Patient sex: M
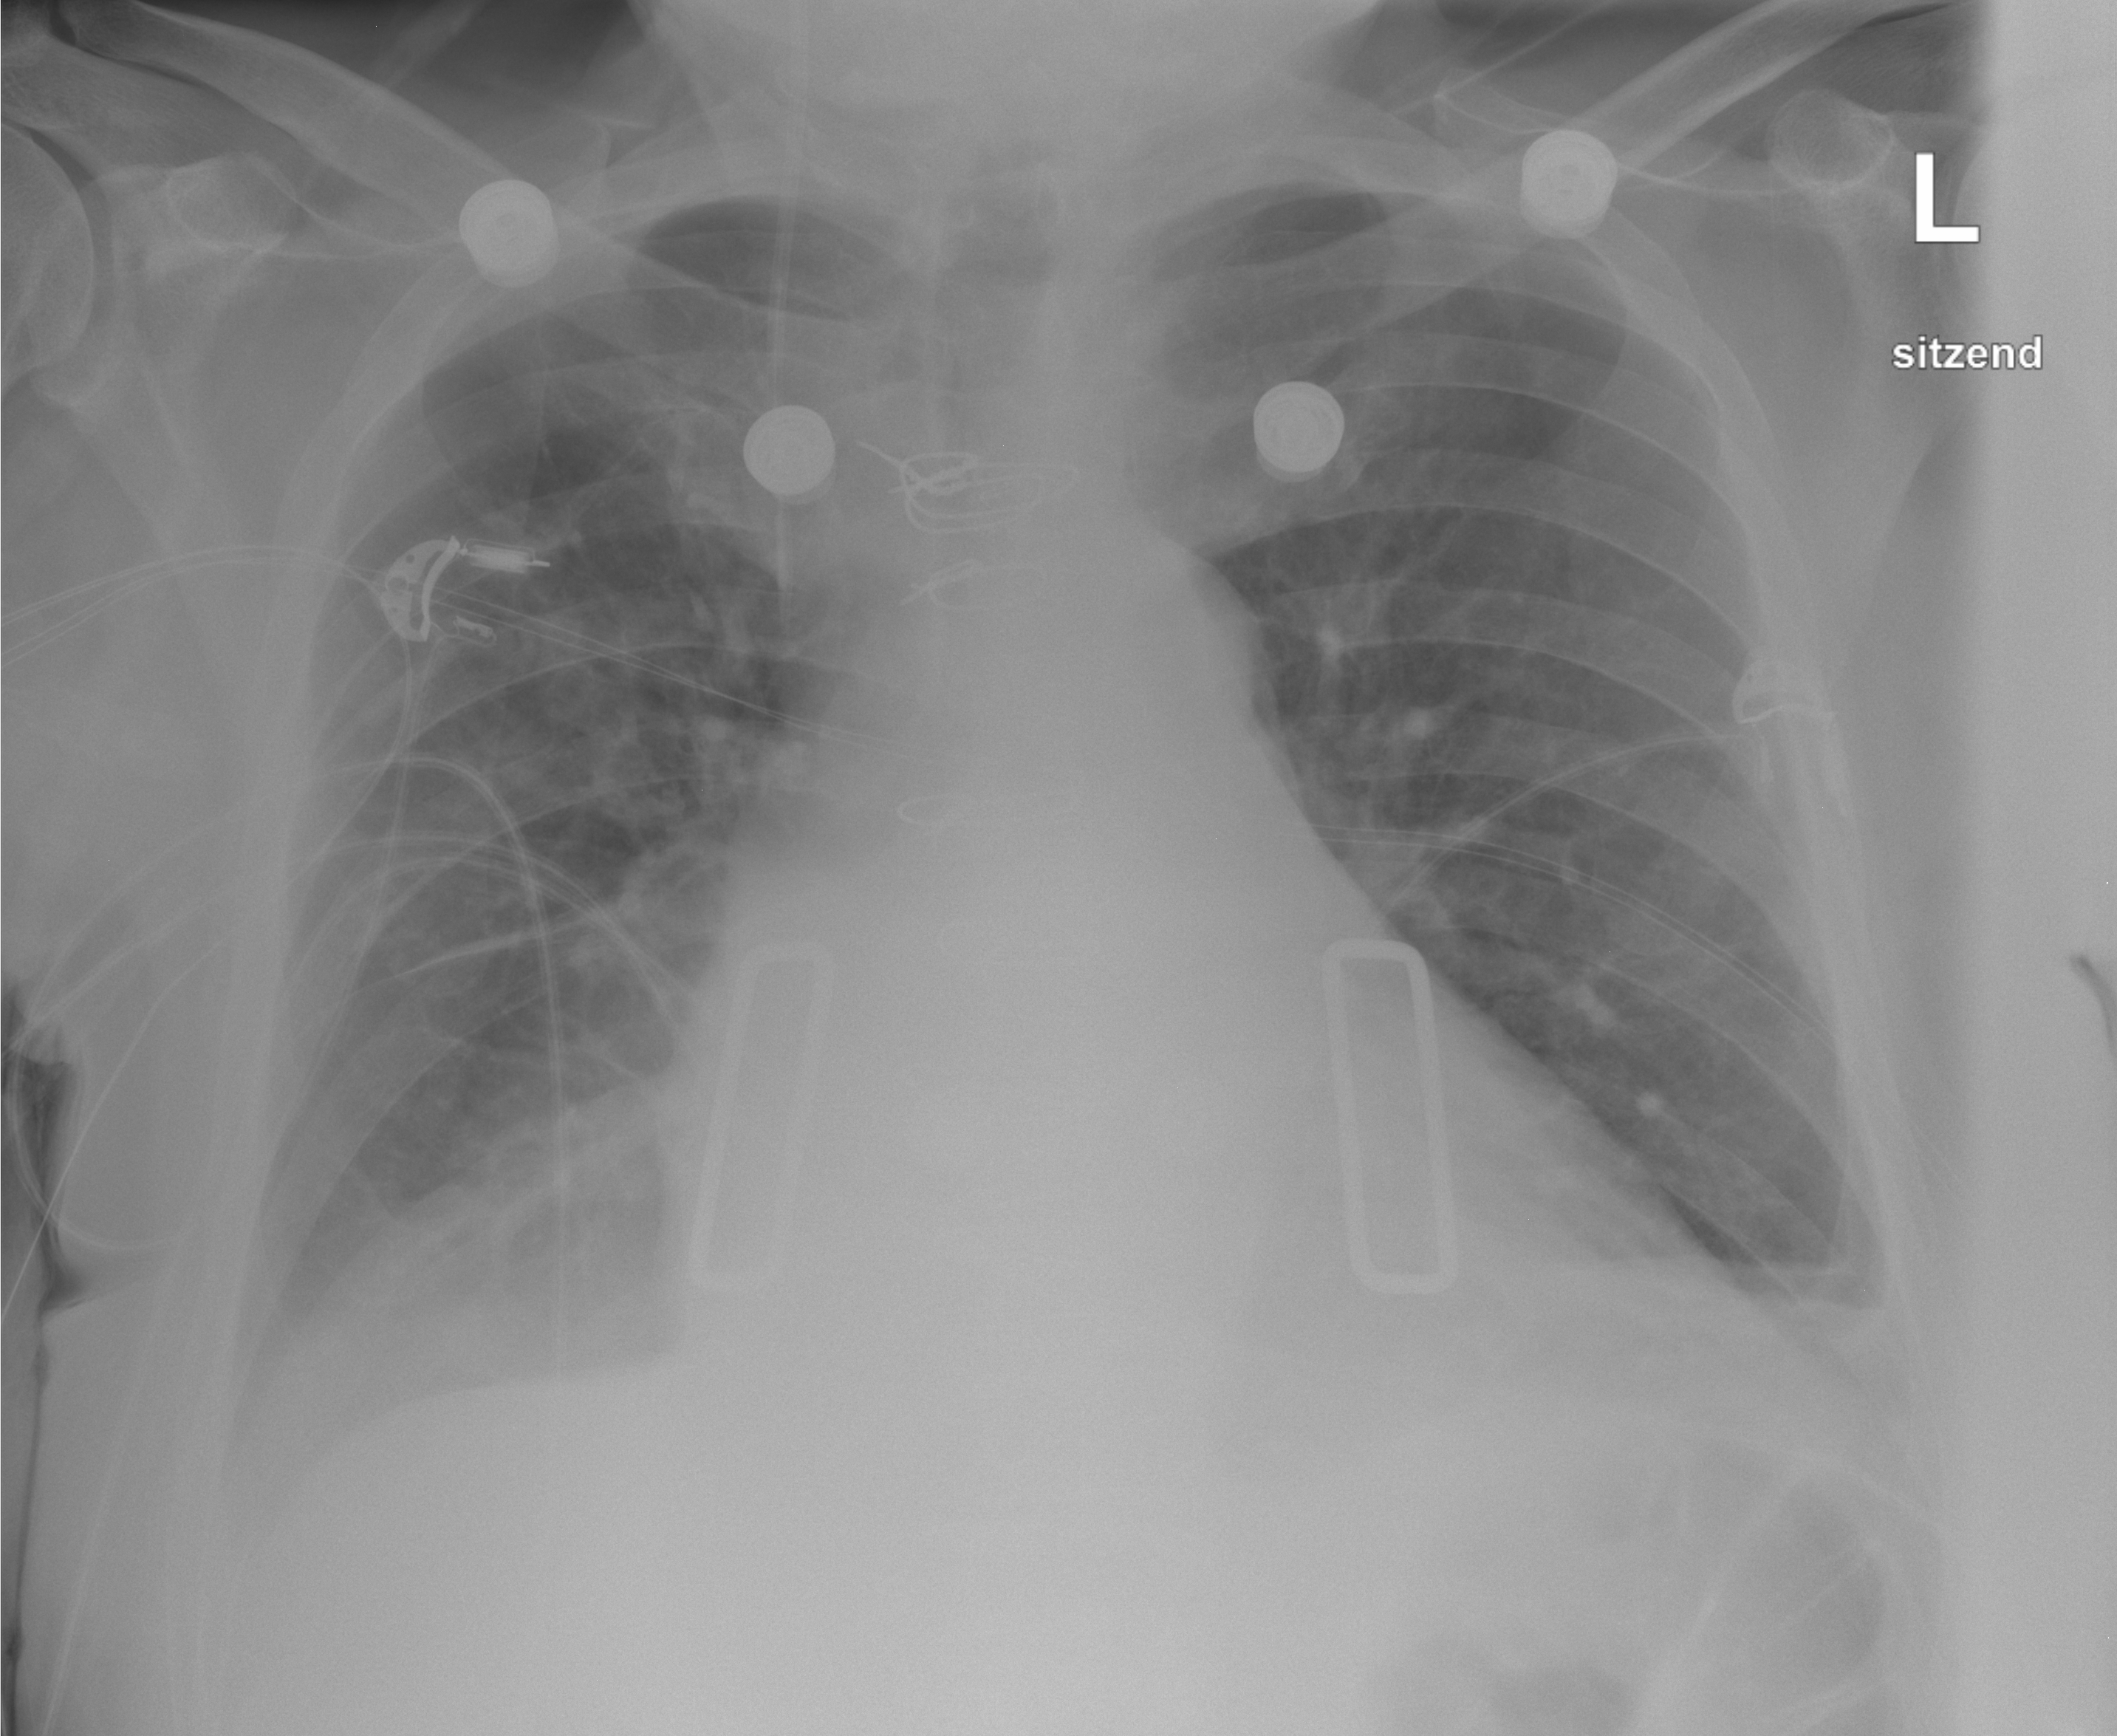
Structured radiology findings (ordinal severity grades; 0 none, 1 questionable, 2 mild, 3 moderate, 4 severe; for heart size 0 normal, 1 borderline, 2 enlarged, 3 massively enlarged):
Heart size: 2
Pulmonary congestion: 0
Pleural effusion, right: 2
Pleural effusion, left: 1
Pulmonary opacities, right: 0
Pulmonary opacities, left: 0
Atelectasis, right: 0
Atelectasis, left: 0